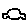
Label: car